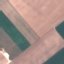
Land use / land cover: AnnualCrop